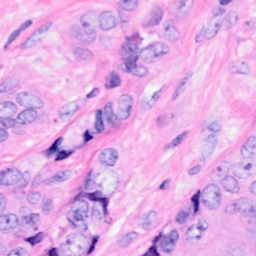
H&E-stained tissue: Breast